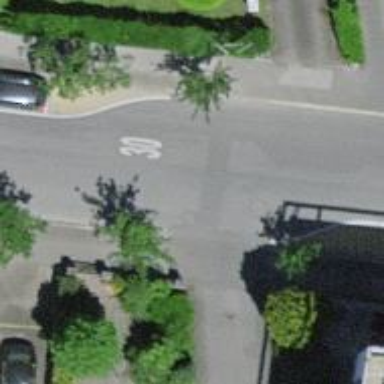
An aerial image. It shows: Broadleaved tree typically found along the streets.